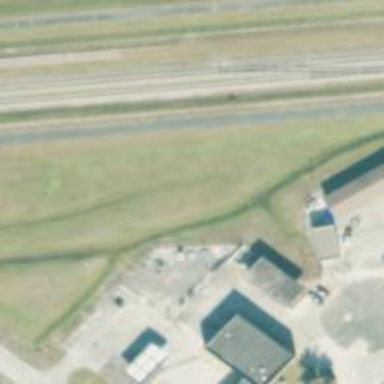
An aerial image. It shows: Abandoned railway spur.